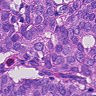
Metastatic tissue present: yes